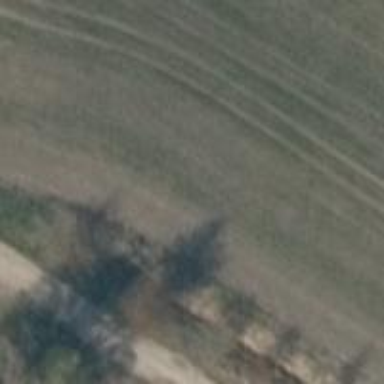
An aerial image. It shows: Row of trees in natural setting.